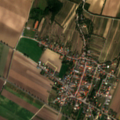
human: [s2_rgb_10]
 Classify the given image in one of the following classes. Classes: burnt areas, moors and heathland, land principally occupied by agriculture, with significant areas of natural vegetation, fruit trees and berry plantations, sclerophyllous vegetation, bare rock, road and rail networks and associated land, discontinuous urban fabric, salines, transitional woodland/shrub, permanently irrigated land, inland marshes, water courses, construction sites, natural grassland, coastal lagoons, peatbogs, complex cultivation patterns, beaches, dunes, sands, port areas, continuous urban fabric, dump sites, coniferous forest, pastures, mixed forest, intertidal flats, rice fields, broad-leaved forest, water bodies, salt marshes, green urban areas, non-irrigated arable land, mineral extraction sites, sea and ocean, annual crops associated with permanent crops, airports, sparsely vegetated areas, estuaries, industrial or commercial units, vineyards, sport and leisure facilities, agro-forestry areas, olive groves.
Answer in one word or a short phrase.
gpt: discontinuous urban fabric, non-irrigated arable land, vineyards, land principally occupied by agriculture, with significant areas of natural vegetation